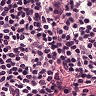
Metastatic tissue present: no